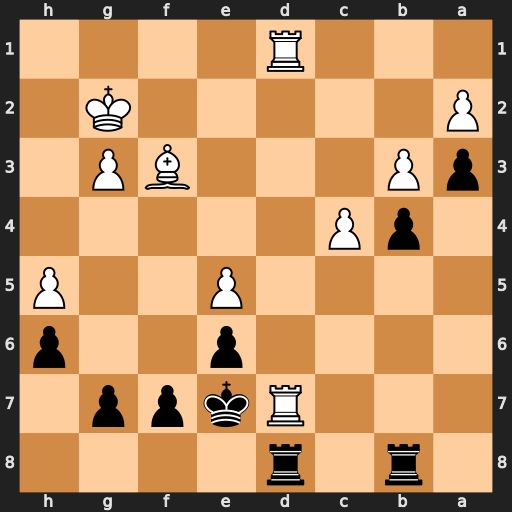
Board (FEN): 1r1r4/3Rkpp1/4p2p/4P2P/1pP5/pP3BP1/P5K1/3R4
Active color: b
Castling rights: -
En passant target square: -
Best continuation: Rxd7 Rxd7+ Kxd7